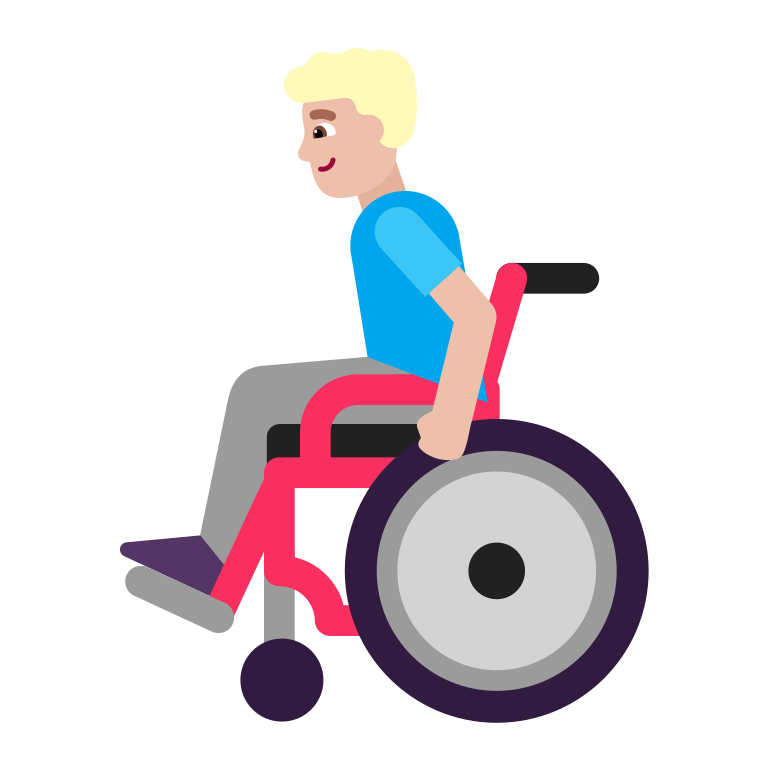
man in manual wheelchair flat  light